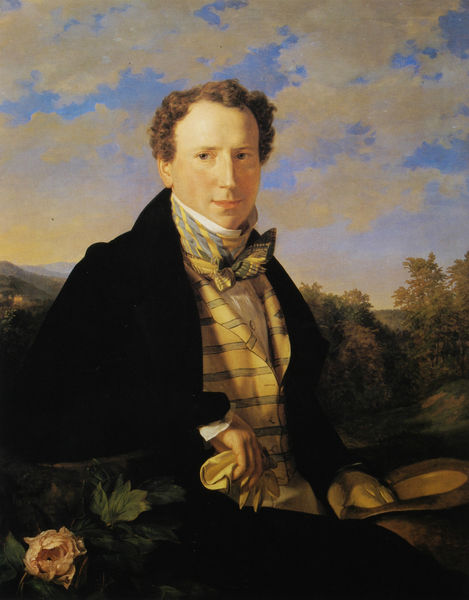
Titel: "Portrait des Mahlers G. F. Waldmüller. Von ihm selbst gemahlt"
Künstler: Ferdinand Georg Waldmüller
Standort: Wien
Institution: Österreichische Galerie im Belvedere
Schlagwörter: baum, berg, blau, blätter, felsen, gemälde, hand, himmel, kopf, laub, mann, schatten, weiß, wolken, bäume, gelb, grün, landschaft, ocker, sitzen, abend, blume, blumen, braun, finger, grau, haar, handschuh, handschuhe, hintergrund, hut, licht, mund, nase, ohr, orange, schwarz, stirn, ölbild, blick, rose, schal, tuch, wolke, beige, malerei, mode, schleife, zylinder, hemd, jacke, jung, augen, halten, knoten, kragen, bildnis, herr, hände, portrait, porträt, öl, ferne, horizont, hügel, morgen, natur, weite, pastos, sonne, auge, gold, haare, mantel, sitzend, stoff, blatt, augenbrauen, bruststück, england, frontal, knopf, lippen, locke, locken, ohren, potrait, rosa, rouge, sanft, scheitel, wald, deutschland, landschft, lächeln, wangen, sitz, man, backen, berge, fels, gebirge, sonnenlicht, tag, romantik, wolle, krawatte, halstuch, gestreift, streifen, rüschen, feinmalerei, fein, fliege, oberkörper, weste, krempe, pfingstrose, abendstimmung, gentleman, portait, seite, greifen, manschette, stehkragen, jagd, geheimratsecken, biedermeier, romantisch, leder, gebunden, halsbinde, persönlichkeit, lord, baumwipfel, wipfel, waldmüller, blaß, schwar, geknotet, gewölk, heckenrose, huit, manschatte, oberlippe, querstreifen, revert, sir, sitzportrait, sitzporträt, unterlippe, rosa grün, porträtz, sah ein knab ein  röslein stehn, himmel (hintergrund), landschaft (hintergrund), gelbe weste